Question: As I am sure some of you are aware, I am attempting to make an alernative tool to Tiled that is open source. I asked before what layout I should use and I was suggest the MiGLayout which I really do love, but don't understand that well at all. I also hope to learn something from this as well.
Let me first state what works perfect in my eyes, but may not really.
- -
Now let me state what I don't like and is not bending to my will.
- -
My question is and
Here is my code:
'''
package main;
import java.awt.Dimension;
import java.awt.event.ActionEvent;
import java.awt.event.ActionListener;
import java.awt.event.KeyEvent;
import javax.swing.JButton;
import javax.swing.JFrame;
import javax.swing.JMenu;
import javax.swing.JMenuBar;
import javax.swing.JMenuItem;
import javax.swing.JPanel;
import javax.swing.JToolBar;
import javax.swing.KeyStroke;
import net.miginfocom.swing.MigLayout;
public class GUI extends JFrame {
// Window Vars //
String title;
int width;
int height;
// Mid Level componets //
JMenuBar menuBar;
JMenu file;
JToolBar toolBar;
JPanel map;
JPanel sideBar;
// Low Level componets //
JMenuItem exit;
JButton select;
public GUI(String title, int width, int height) {
this.title = title;
this.width = width;
this.height = height;
this.makeInterface();
}
public void makeInterface() {
// Setup JFrame
this.setTitle(title);
this.setSize(width, height);
this.setLocationRelativeTo(null);
this.setMinimumSize(new Dimension(700, 500));
this.setVisible(true);
this.setLayout(new MigLayout(
"debug, fillx, gap unrel rel", // Layout
"[grow, fill][fill]", // Column
"[fill][fill]")); // Row
this.makeMenu();
this.addToolBars();
this.makePanels();
this.setupActionListeners();
}
public void makeMenu() {
this.menuBar = new JMenuBar();
this.file = new JMenu("File");
this.file.setMnemonic(KeyEvent.VK_F);
this.menuBar.add(file);
this.exit = new JMenuItem("Exit", KeyEvent.VK_E);
this.exit.setAccelerator(KeyStroke.getKeyStroke(KeyEvent.VK_E, ActionEvent.ALT_MASK));
this.file.add(exit);
this.setJMenuBar(this.menuBar);
}
public void addToolBars() {
this.toolBar = new JToolBar("Draggable");
this.addToolBarButtons();
this.add(toolBar, "span, height 20:35:50, wrap");
}
public void addToolBarButtons() {
this.select = new JButton("Select");
this.toolBar.add(select);
}
public void makePanels() {
this.map = new JPanel();
this.sideBar = new JPanel();
this.add(map, "width 400:600:, flowy, growy");
this.add(sideBar, "width 250:300:350, flowy, growy");
}
public void setupActionListeners() {
this.exit.addActionListener(new ActionListener() {
@Override
public void actionPerformed(ActionEvent e) {
System.exit(0);
}
});
}
}
'''

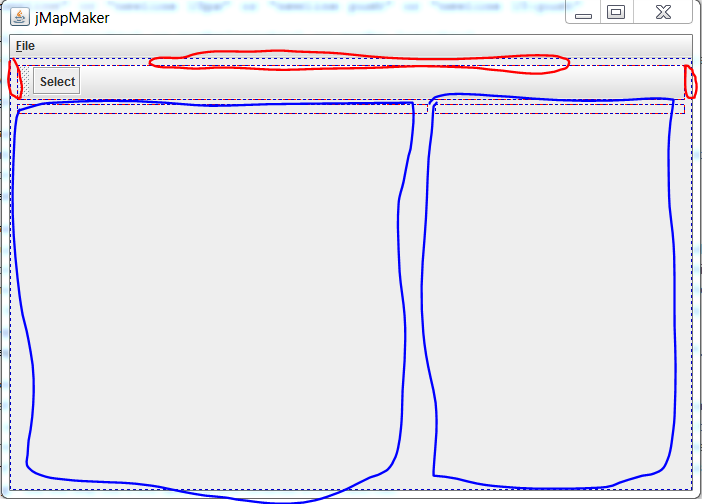
Answer: Needed to set the sidebar and map area in the area by using the docking feature.
For example I did as follows:
'''
this.setLayout(new MigLayout(
"fill", // Layout
"", // Column
"")); // Row
this.add(map, "width 400:600:, dock center, growy");
this.add(sideBar, "width 250:300:350, dock east, growy");
'''
This got rid of gaps and expanded everything as needed.